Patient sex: M
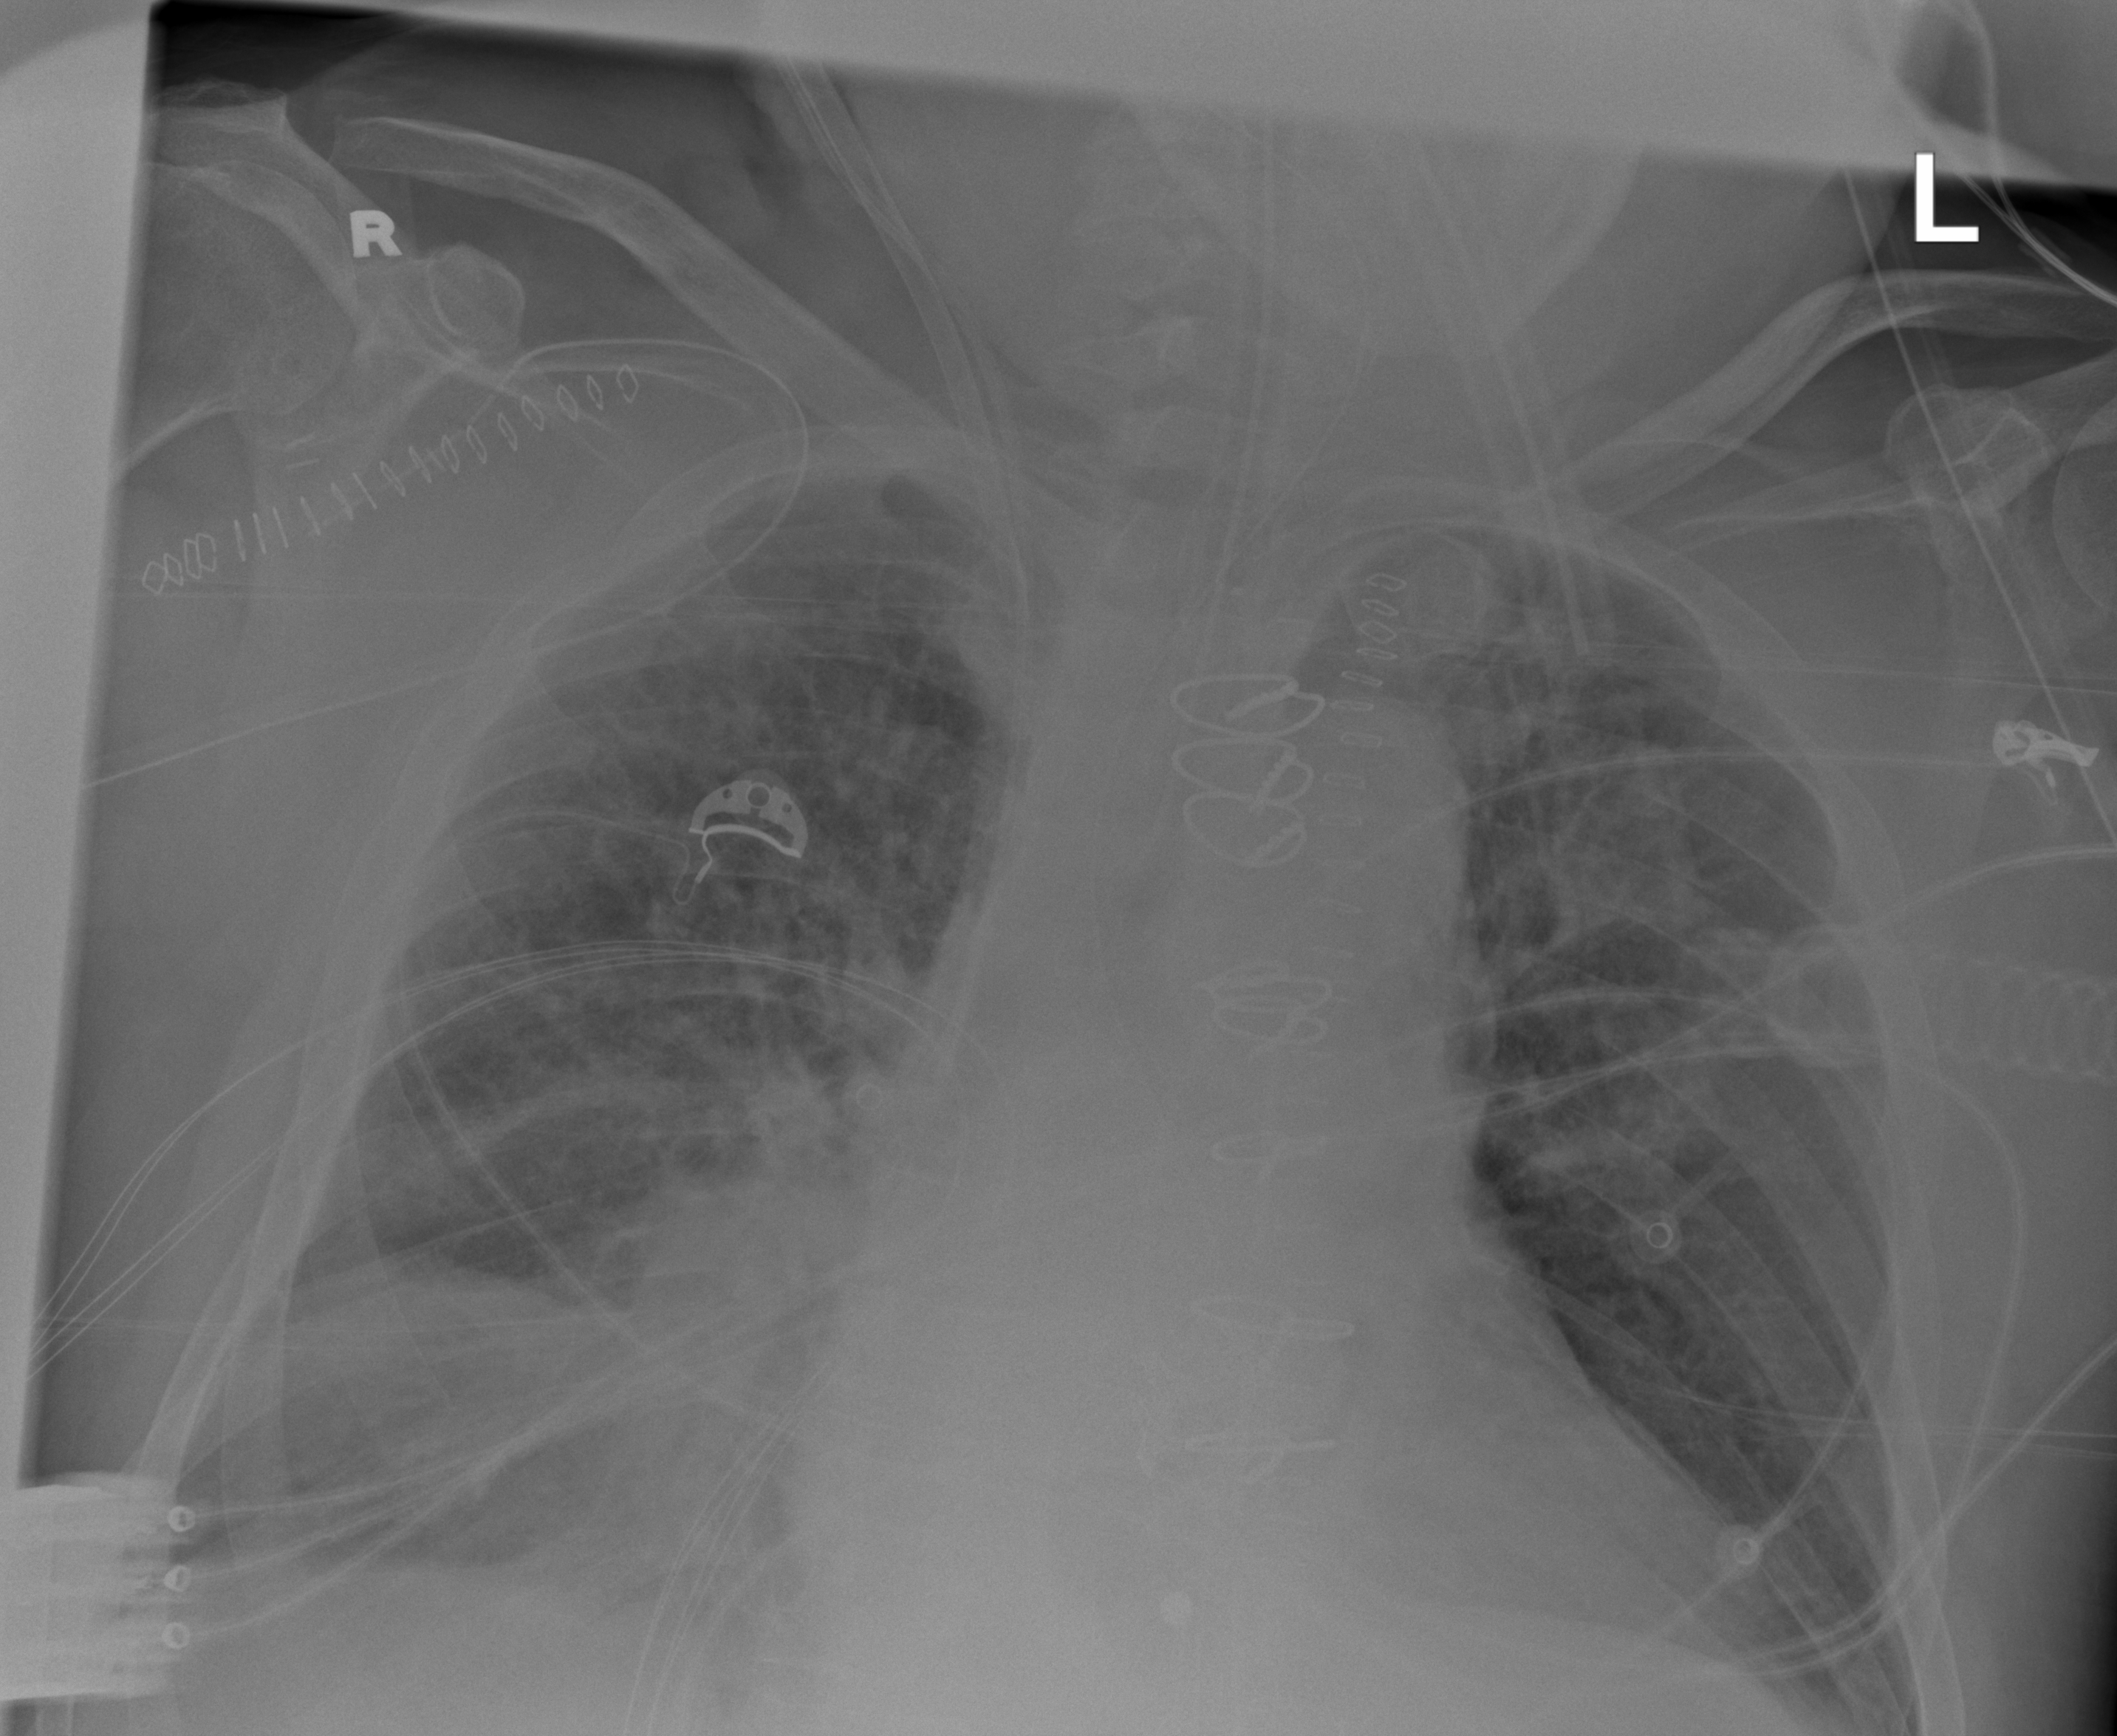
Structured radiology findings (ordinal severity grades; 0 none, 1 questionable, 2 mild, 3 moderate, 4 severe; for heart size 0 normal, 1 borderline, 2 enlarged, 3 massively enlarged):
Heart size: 1
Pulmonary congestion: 3
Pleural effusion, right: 2
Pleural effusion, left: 0
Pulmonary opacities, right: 3
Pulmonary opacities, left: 1
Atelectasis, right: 2
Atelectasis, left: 0